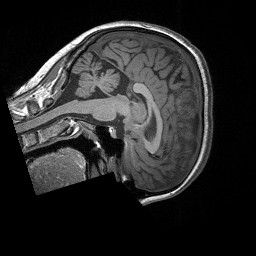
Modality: T1w
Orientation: sagittal
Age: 21
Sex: female
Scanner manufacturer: siemens
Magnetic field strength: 3 T
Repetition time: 1.9 s
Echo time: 0.00252 s